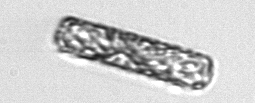
Label: Dactyliosolen_fragilissimus